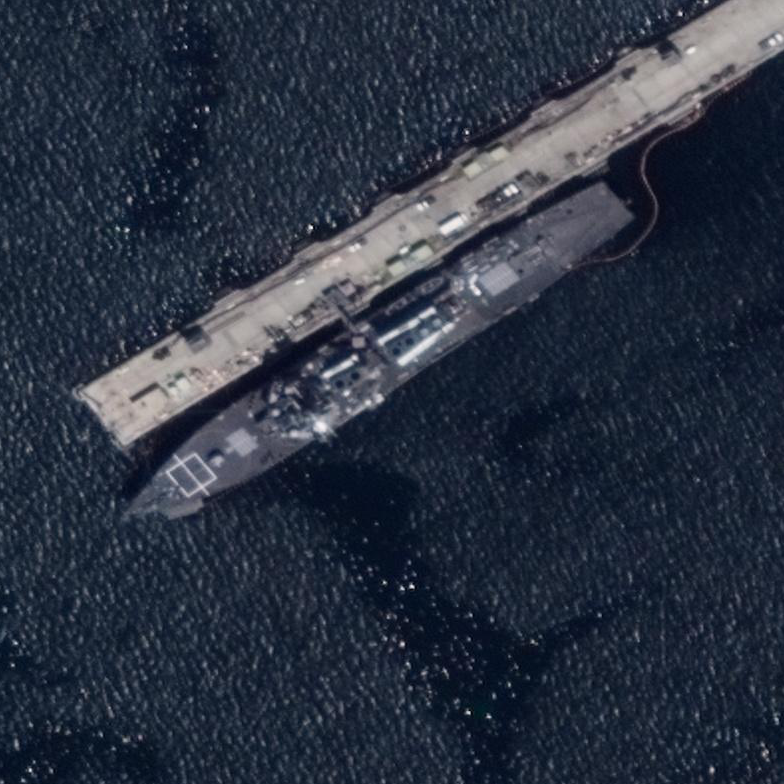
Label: destroyer